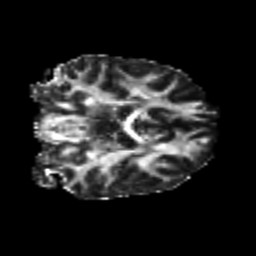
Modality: FA
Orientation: coronal
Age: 23
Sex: female
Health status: healthy
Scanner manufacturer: philips
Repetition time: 7.386 s
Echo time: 0.08599 s